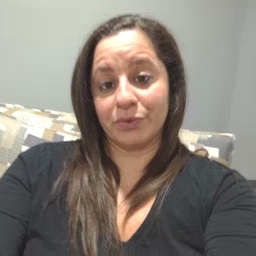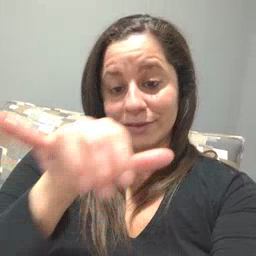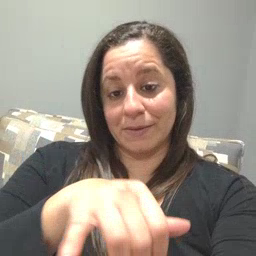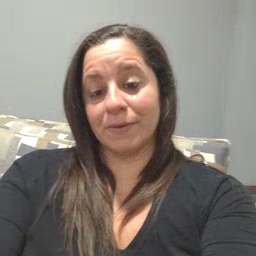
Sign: stay